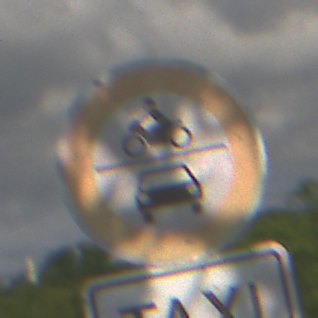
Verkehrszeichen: VerbotKraftfahrzeuge
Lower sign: BesondereFahrzeugeUndTransportgueter1
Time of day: Midday
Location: Outdoor (RoadRail)
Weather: PartlyCloudy
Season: NotSpecified
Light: Natural